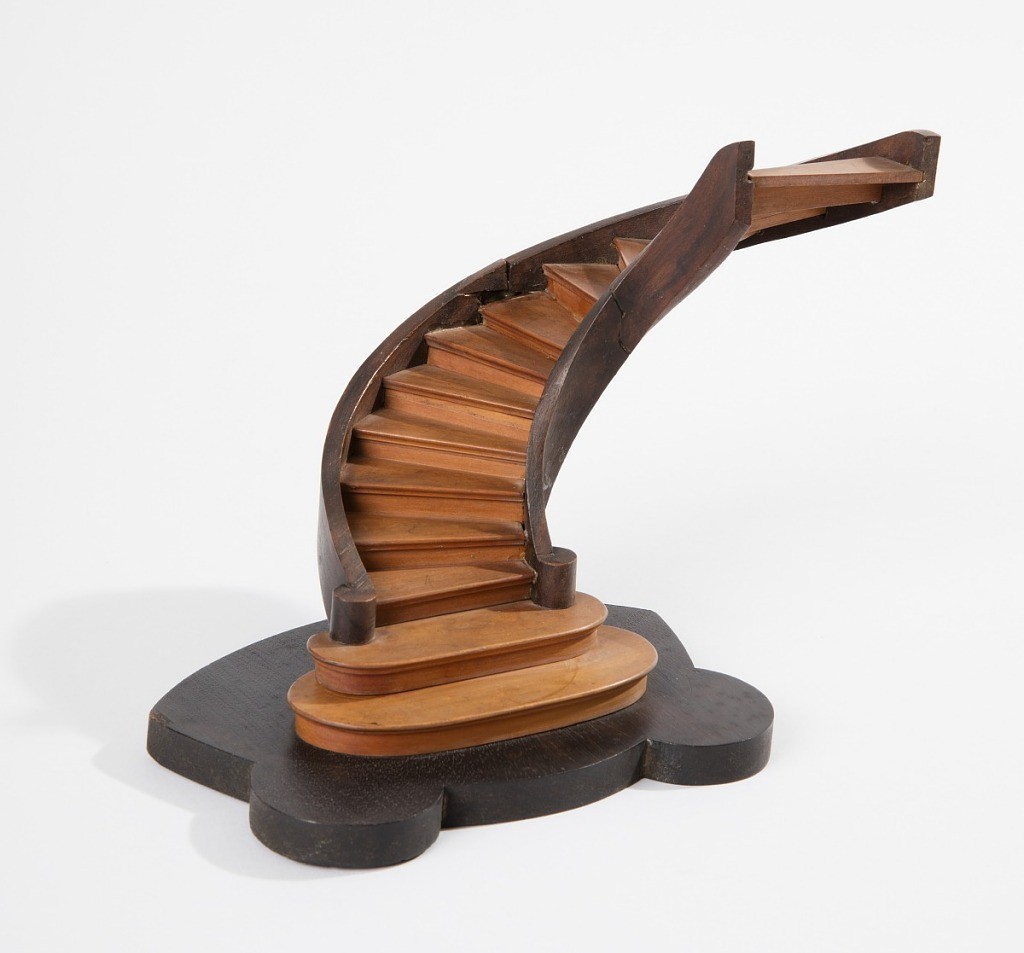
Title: Staircase model
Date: ca. 1880
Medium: Planed and joined wood
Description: Curved staircase model on shaped base.